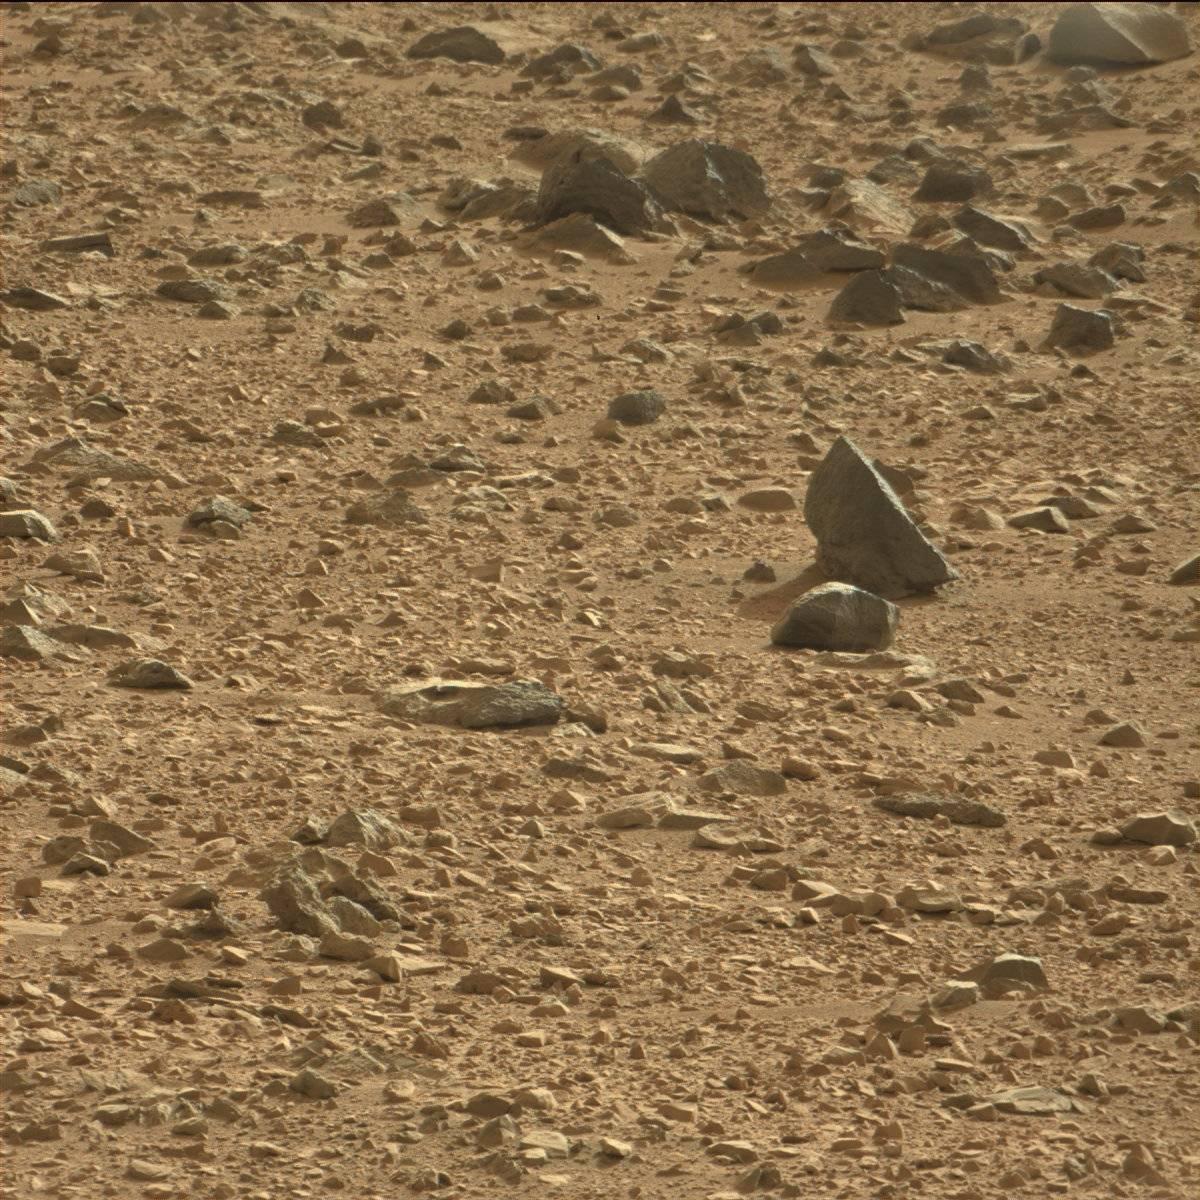
Terrain classes present: Bedrock, Rock, Sand / Soil